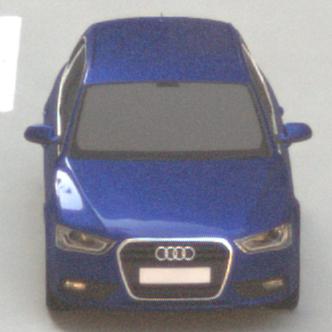
Make: Audi
Model: A4 Avant 1.8 TFSI
Detailed model: A4 (B8) Avant
Model produced from: 2012/02
Model produced until: 2015/04
Doors: 5
Color: blue
Road condition: dry road
Daytime: morning or afternoon
Contrast: medium contrast